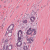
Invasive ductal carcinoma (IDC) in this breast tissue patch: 0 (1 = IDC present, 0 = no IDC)